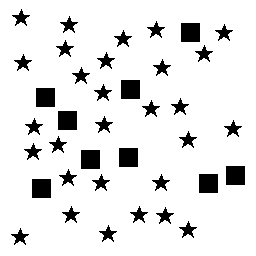
Squares: 9
Triangles: 0
Stars: 29
Total shapes: 38